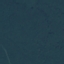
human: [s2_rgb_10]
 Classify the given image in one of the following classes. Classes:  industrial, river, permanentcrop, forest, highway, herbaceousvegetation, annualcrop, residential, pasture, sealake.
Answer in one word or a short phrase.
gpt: Forest